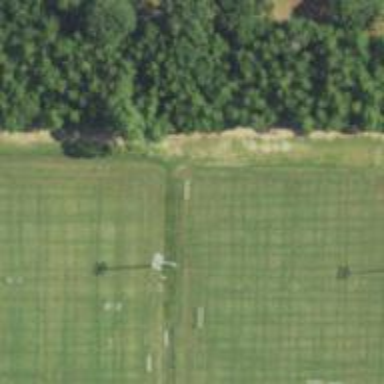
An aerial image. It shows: Soccer pitch for leisureland activities.